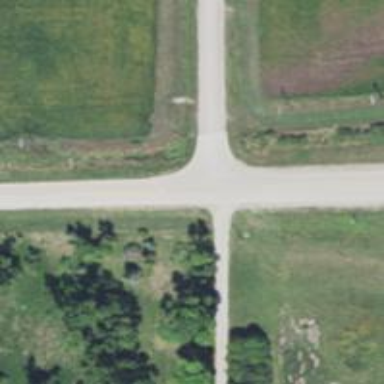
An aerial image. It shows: Tertiary road.